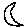
Label: moon